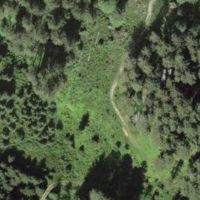
EUNIS habitat code: 44
Species observed at this site:
Stellaria nemorum